Field crop: maize
Growth stage: 2
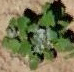
Species: chenopodium